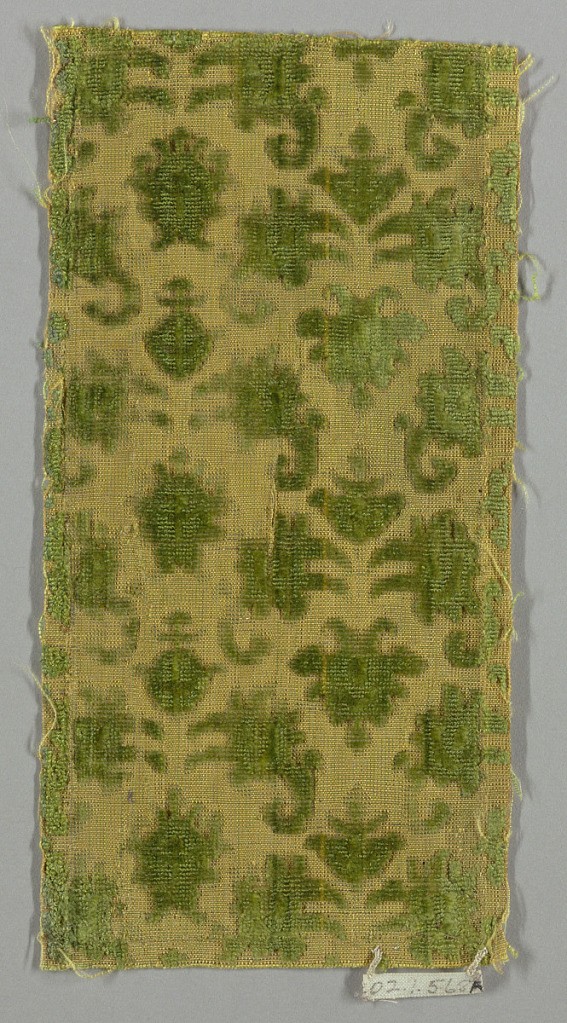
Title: Fragment
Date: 16th–17th century
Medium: silk, metallic Technique: supplementary warp forming cut and uncut raised pile in plain weave foundation with supplementary wefts
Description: Detached forms including plant shapes and an orb in green velvet in tan faced with metallic gold.